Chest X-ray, AP view. Patient: 28 years old, sex M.
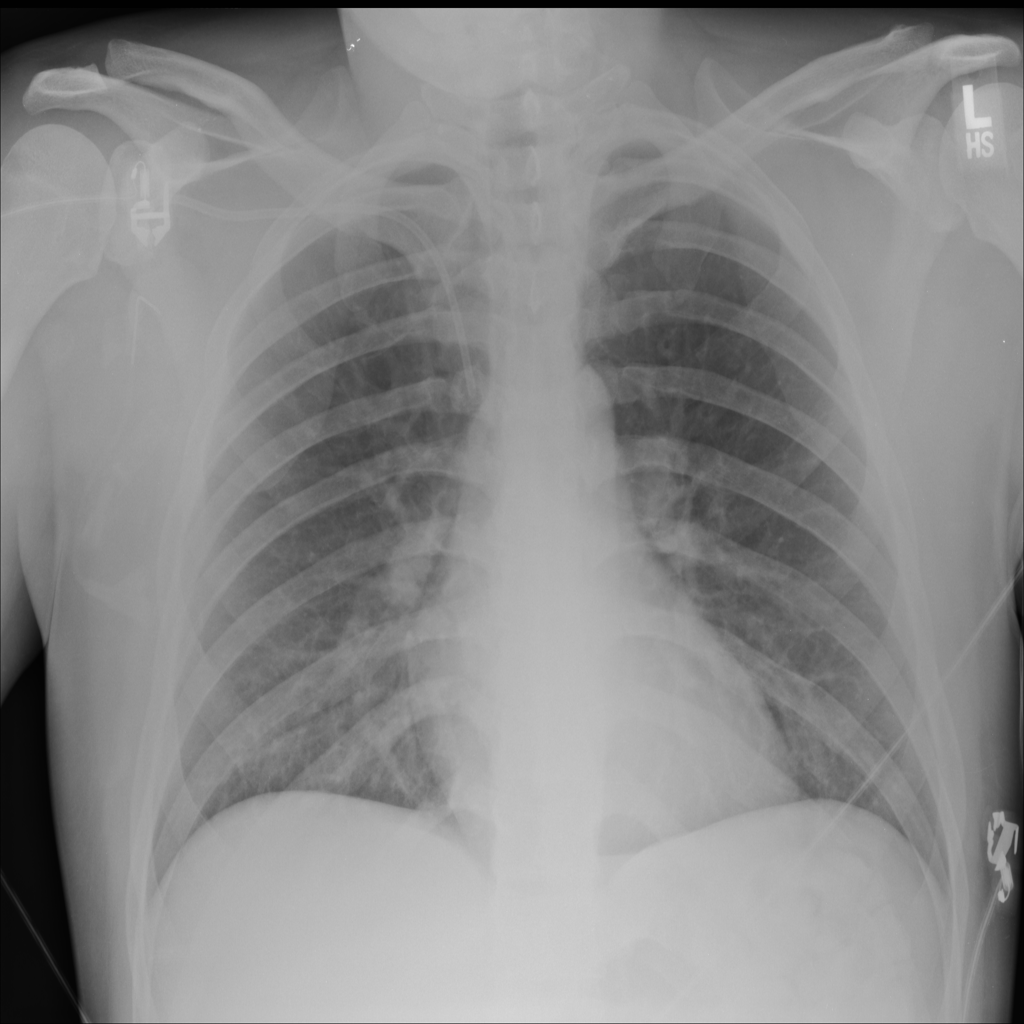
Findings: No Finding